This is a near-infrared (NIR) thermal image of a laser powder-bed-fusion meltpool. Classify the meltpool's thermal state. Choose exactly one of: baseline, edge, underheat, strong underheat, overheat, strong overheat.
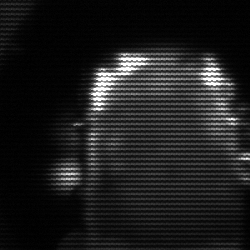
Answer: baseline